Question: Using the <URL> I have created an interface which basically is divided in two parts:
- -
For the preview area I used a <URL> object to switch between the view modes.
After some investigations, I discovered that if I display things in 3D (or 2D) in one of the preview card using 'surf' (or 'pcolor') then it alters the display in the second card. If I display data in 1D only using 'plot' commands I have not issue!
The issue I have when using pcolor/surf in one of the preview card:
- 'Preview 1'- 'preview 2'-
If I only use 'plot' commands in both preview modes I have no issue at all and cards are switching nicely.
My real code is really long, I have thus reduced it to the minimum so you can reproduce the issue:
<URL>
Simply run the code and check the checkbox "Do 3D plot in preview 1" to see the issue happening when switching between the two preview modes:

- -
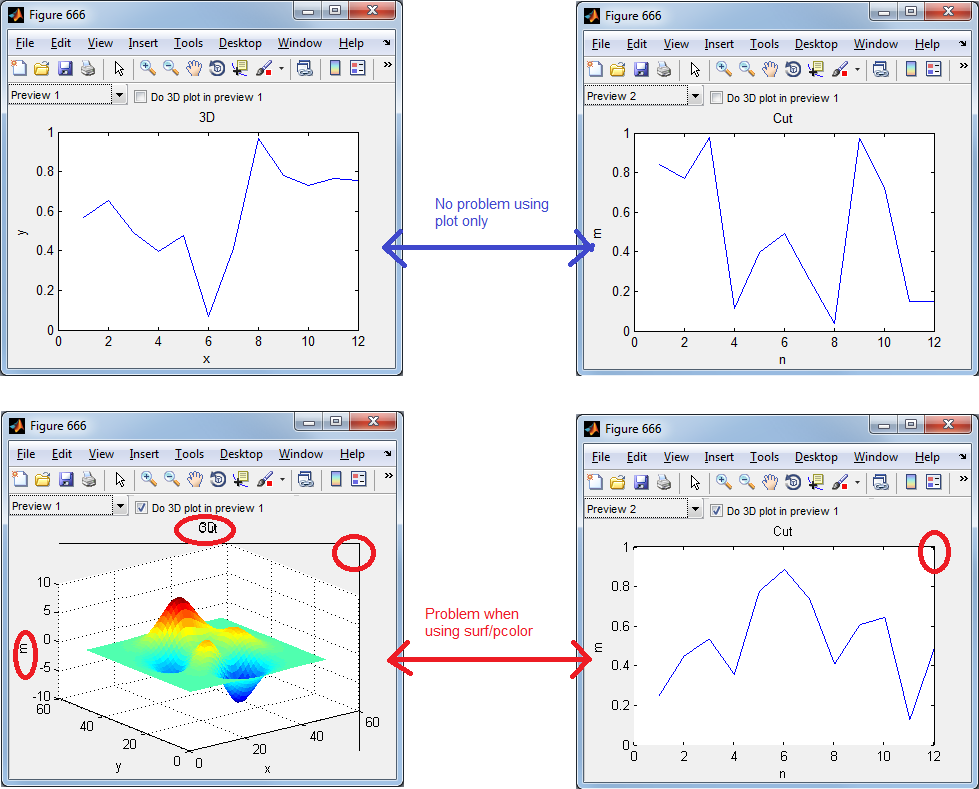
Answer: Ok got it, the issue has nothing to do with CardPanel themselves, it is linked to the renderer of the figure.
Trying simple code below:
'''
figure(42);
subplot(1,2,1);
plot(rand(1,12));
subplot(1,2,2);
peaks;
shading flat;
'''
If the figure's renderer is set to 'OpenGL' (the default) ==> there are some glitches:

If the figure's renderer is set to 'zbuffer' ==> there is no glitch:

NB: Maybe OpenGL rendering can be fixed by fine tuning graphic card acceleration settings, but I don't know ... I issued 'opengl software' and 'opengl hardware' commands in Matlab and 'software' rendering is worst than 'hardware' rendering on my machine.
Transparency effects are only available if the renderer is set to 'openGL'. It is thus not possible to visualize at the same time both 1D and transparent-3D data without glitches .
'HG2' has no issue: